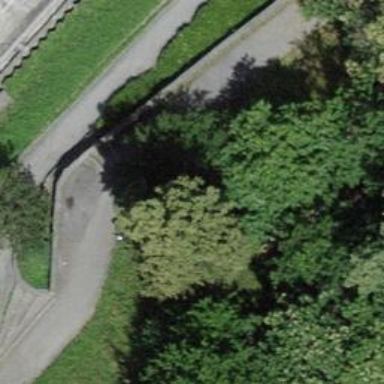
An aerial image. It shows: Cycle barrier.